Question: I'm using skimage to rotate, zoom and translate an image. The returned image uses the original image shape, thus cropping the original image. How can I return an image that contains the entire original image?
'''
from skimage import data
from skimage import transform as tf
import numpy as np
import matplotlib.pyplot as plt
import math
image = data.chelsea()
tform = tf.SimilarityTransform(scale=1, rotation=math.pi / 4,
translation=(image.shape[0] / 2, -100))
rotated = tf.warp(image, tform)
plt.imshow(rotated)
'''

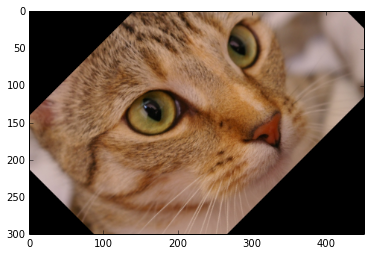
Answer: If a library other than <URL> for this:
'''
import matplotlib.pyplot as plt
from scipy.ndimage.interpolation import rotate
import scipy.misc
lena = scipy.misc.lena()
rotated_lena = rotate(lena, 30, reshape=True)
f, (ax0,ax1) = plt.subplots(1,2)
ax0.imshow(lena, cmap='gray')
ax1.imshow(rotated_lena, cmap='gray')
plt.show() # shows a normal version of Lena and a version that is rotated by 30deg CCW, uncropped
'''